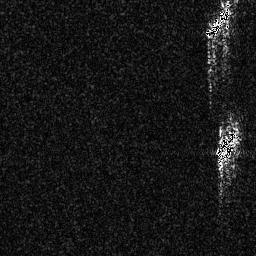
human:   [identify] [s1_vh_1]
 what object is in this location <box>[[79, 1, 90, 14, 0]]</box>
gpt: <ref>1 medium ship at the top right</ref>